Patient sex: F
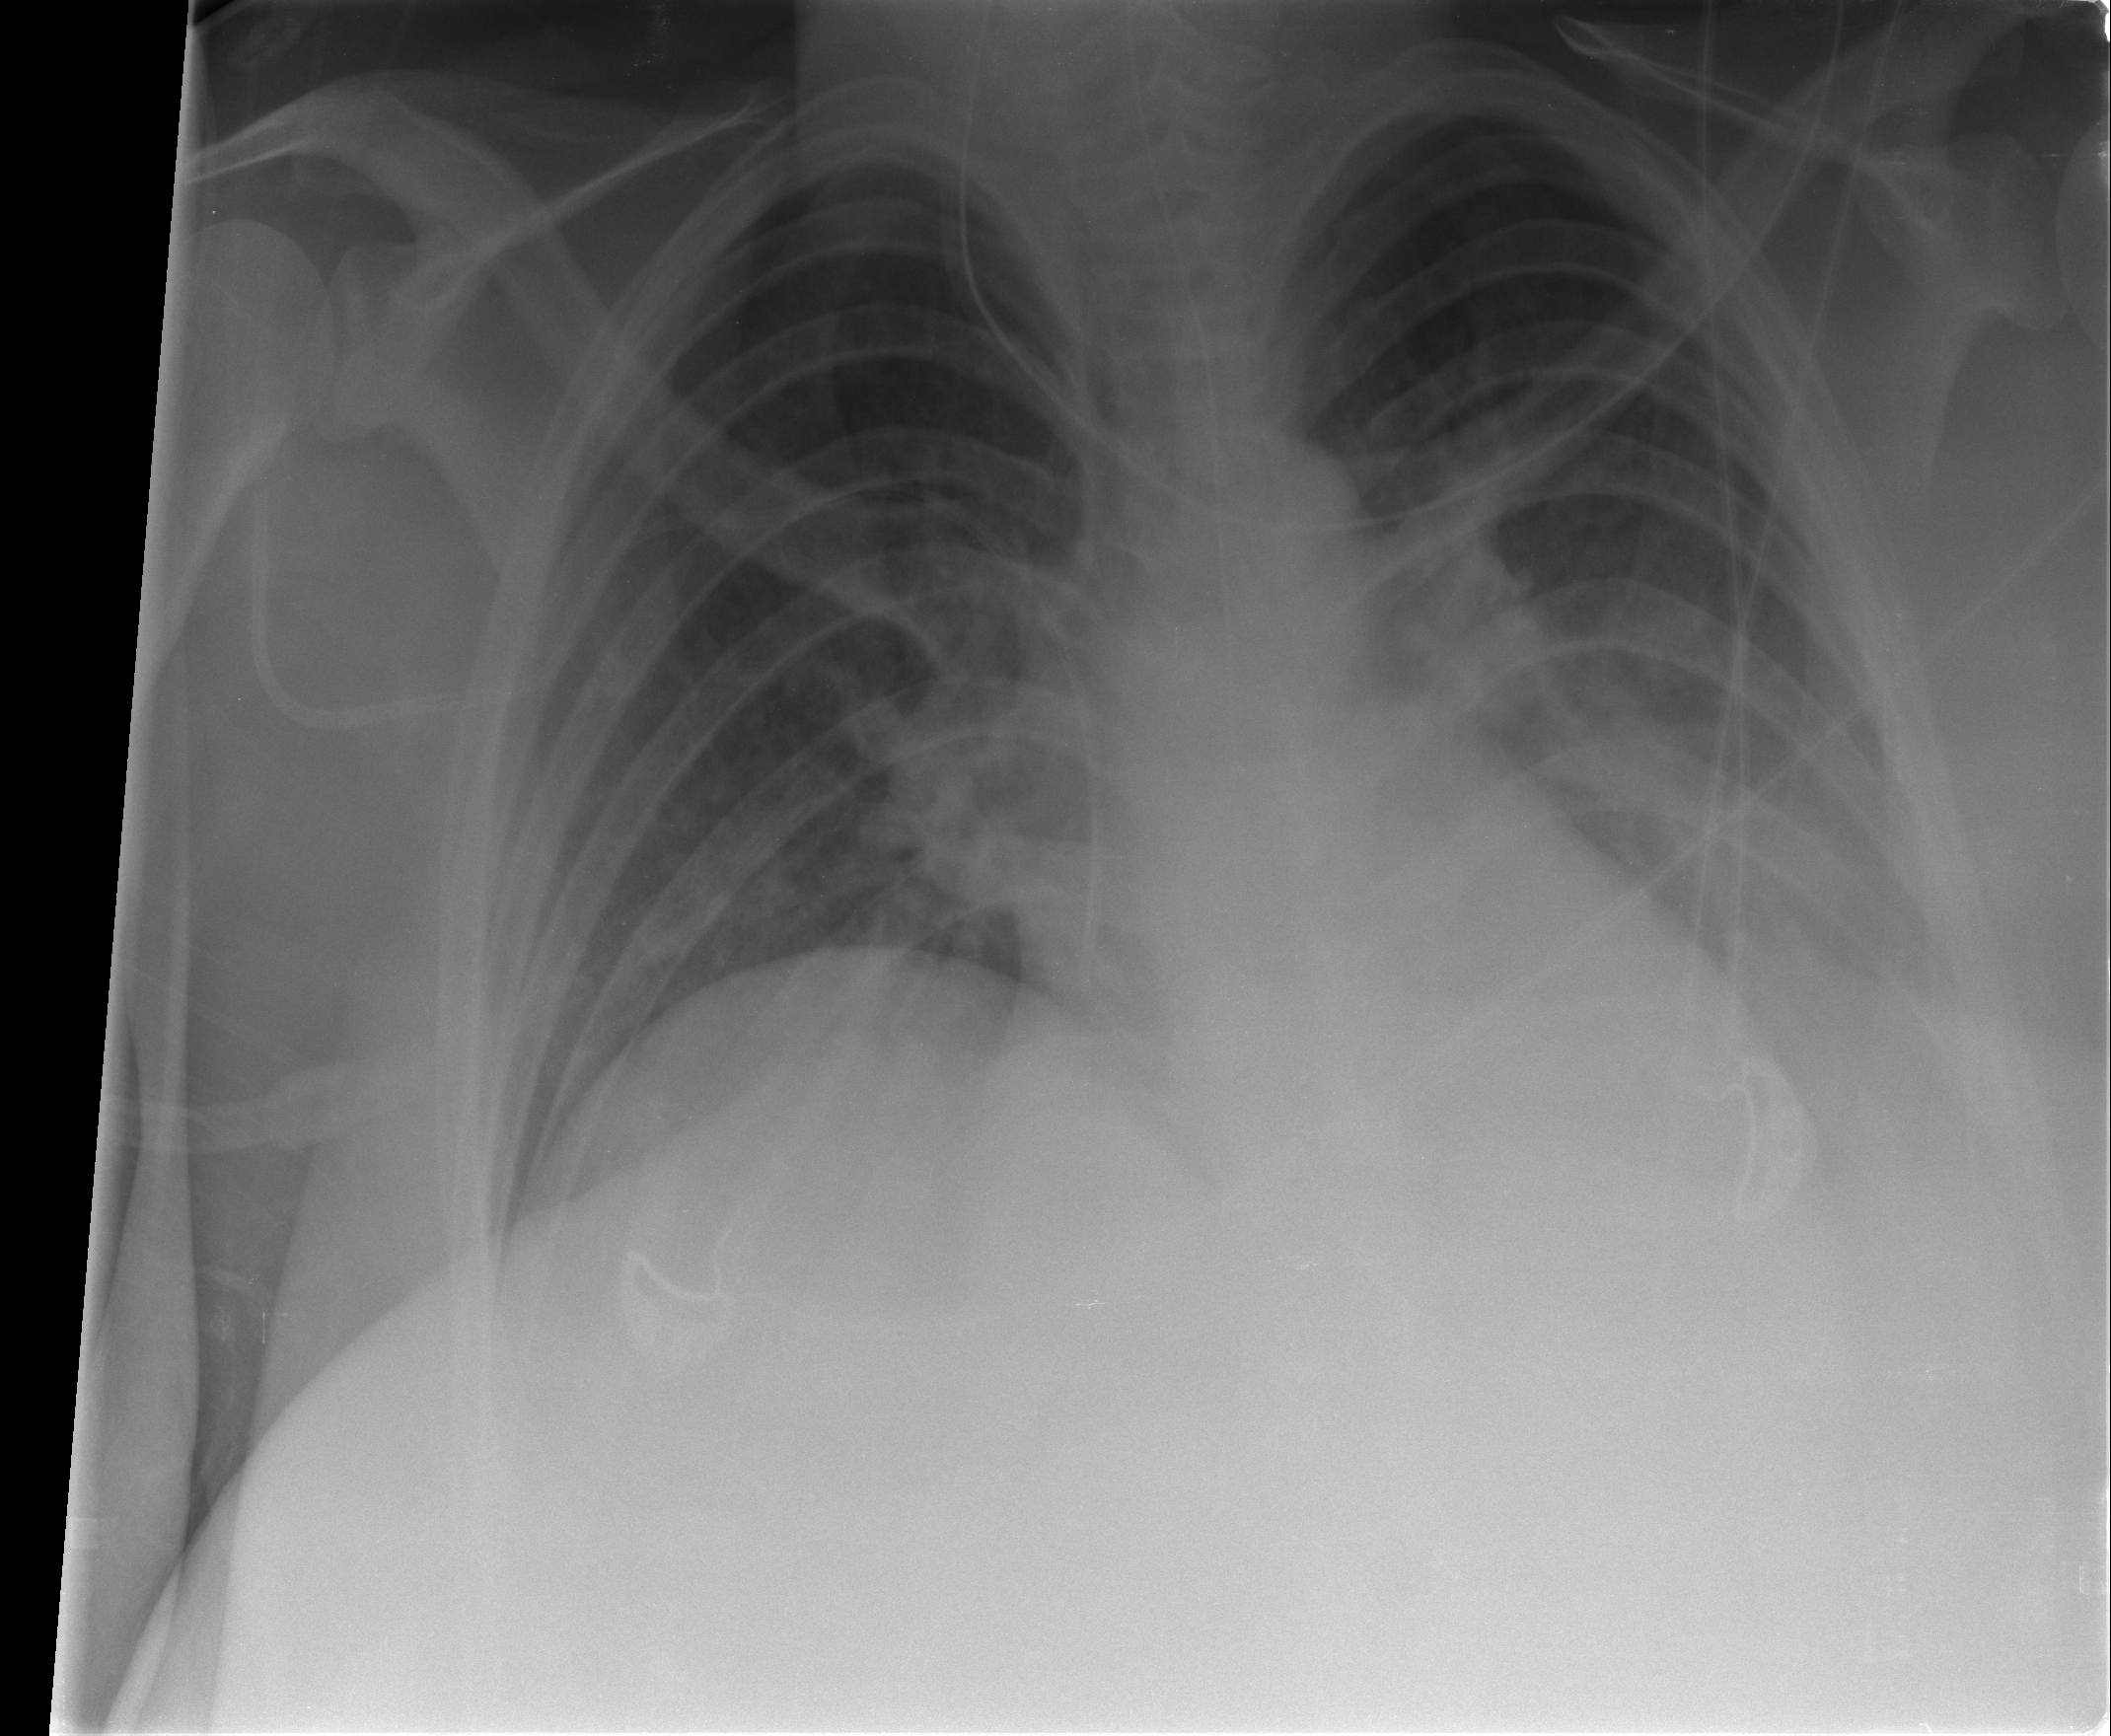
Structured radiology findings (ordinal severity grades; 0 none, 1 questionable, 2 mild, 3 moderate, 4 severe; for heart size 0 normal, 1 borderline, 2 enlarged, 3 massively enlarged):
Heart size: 0
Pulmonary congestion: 0
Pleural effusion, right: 0
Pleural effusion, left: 2
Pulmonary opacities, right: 0
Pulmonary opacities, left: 0
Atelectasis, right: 0
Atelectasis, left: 2